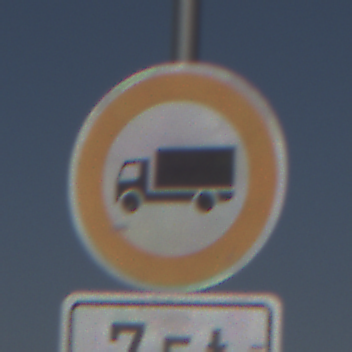
Verkehrszeichen: VerbotFuerKraftfahrzeugeUeberDreiKommaFuenfTonnen
Zusatzzeichen unten: SonstigeBeschraenkungen4
Umgebung: Outdoor, Nature
Tageszeit: Midday
Wetter: PartlyCloudy
Licht: Natural
Jahreszeit: NotSpecified
Kontrast: HighContrast